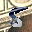
Label: 5